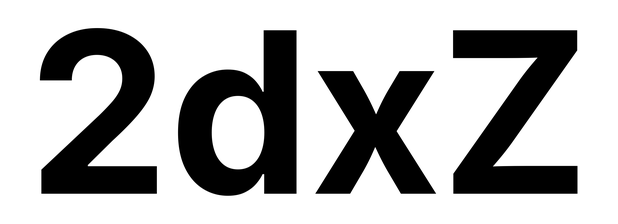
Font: Inter_Bold